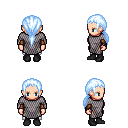
a pixel art fantasy rpg character, female body template, human, light skin, chain mail, white pants, white cyan ponytail hairstyle, leather bracers, black shoes, four views (front, back, left, right), 2x2 character sprite sheet, small pixel art, hard edges, no anti-aliasing